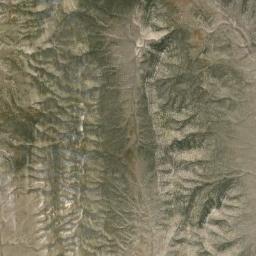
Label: mountain